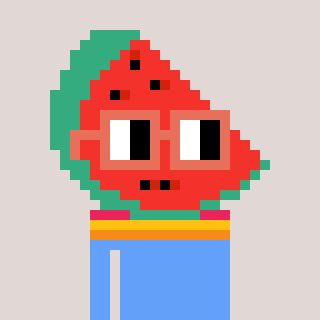
a pixel art character with square orange glasses, a watermelon-shaped head and a blue-colored body on a warm background